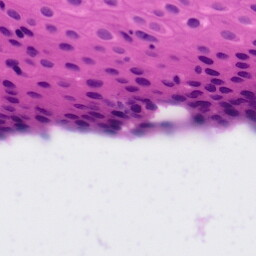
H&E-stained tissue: Tonsil